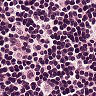
Metastatic tissue present: no